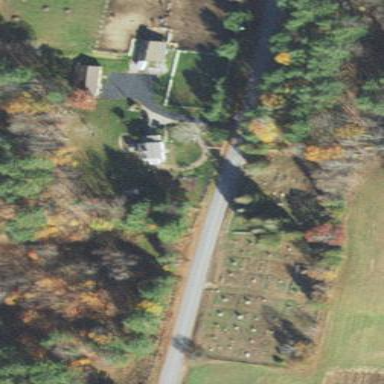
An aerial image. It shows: Cemetery.